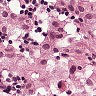
Metastatic tissue present: yes